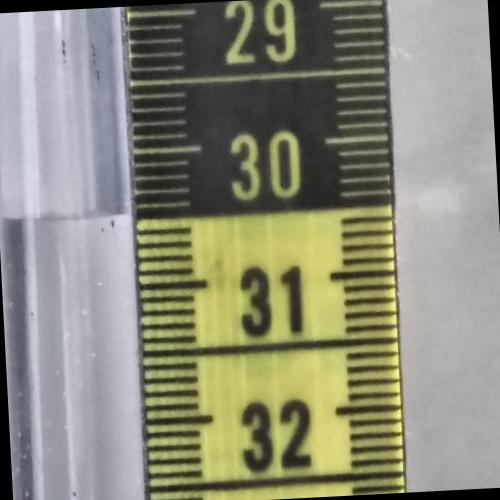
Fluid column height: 30.5 cm